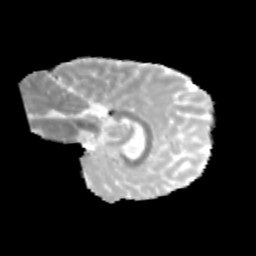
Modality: MD
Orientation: sagittal
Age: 13
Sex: female
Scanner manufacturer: siemens
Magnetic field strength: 3 T
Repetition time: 3.8 s
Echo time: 0.07 s